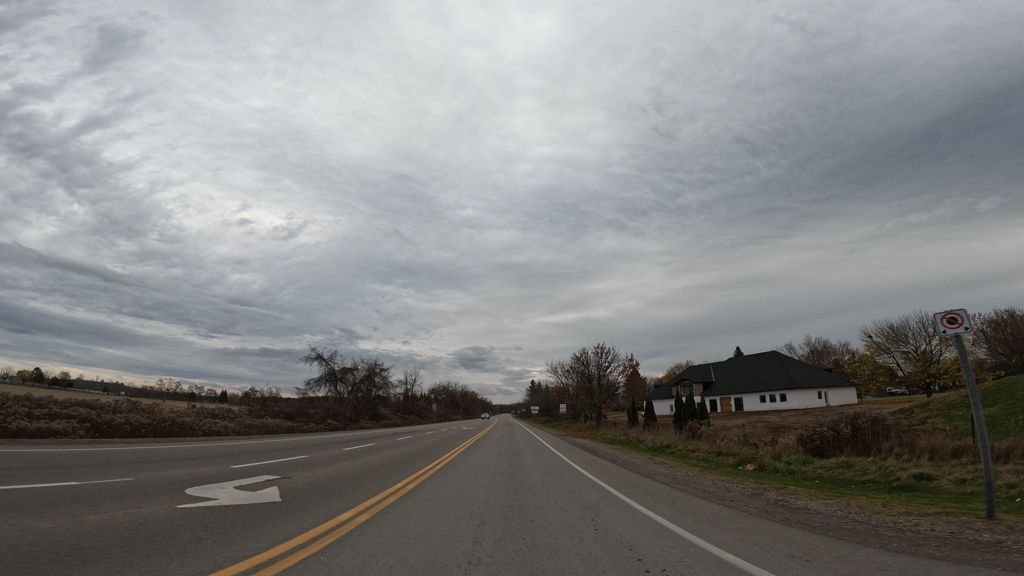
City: hamilton